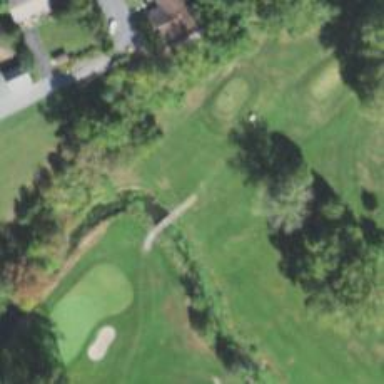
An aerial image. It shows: Service road designated as golf cart path.